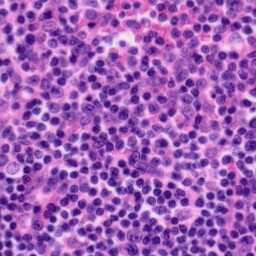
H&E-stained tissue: Tonsil